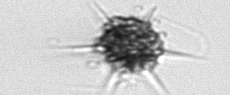
Label: Dictyocha